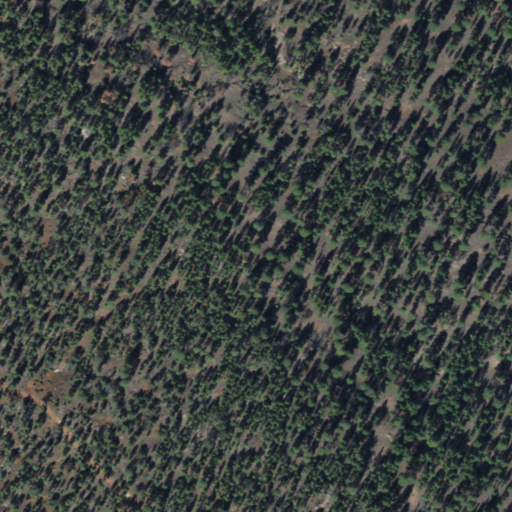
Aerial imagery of ridge(s) in Arizona named Skinner Ridge containing only evergreen forest